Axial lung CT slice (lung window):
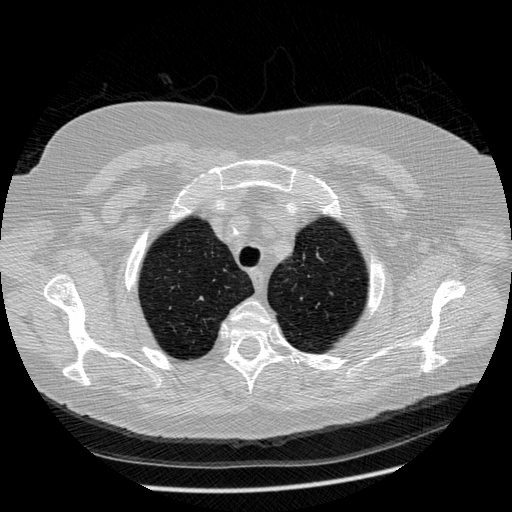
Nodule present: no